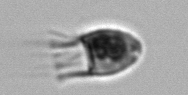
Label: Balanion